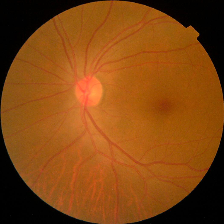
Diabetic retinopathy grade: No DR